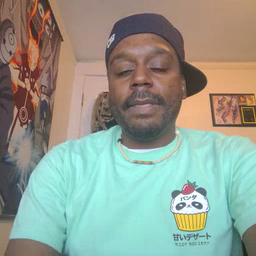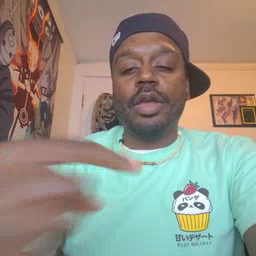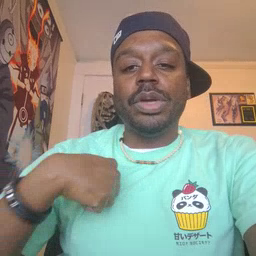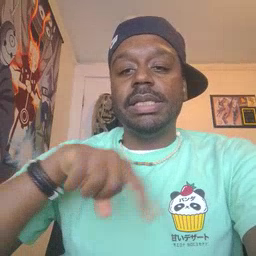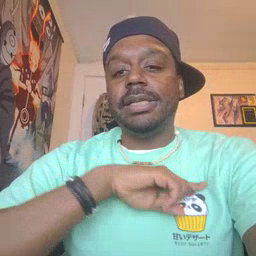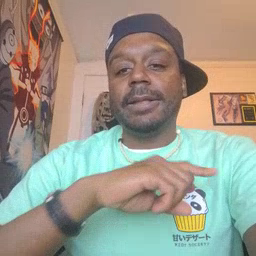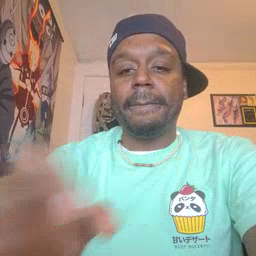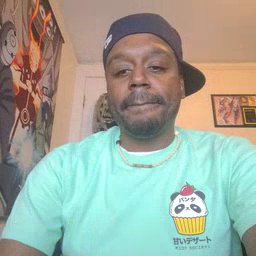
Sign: weus